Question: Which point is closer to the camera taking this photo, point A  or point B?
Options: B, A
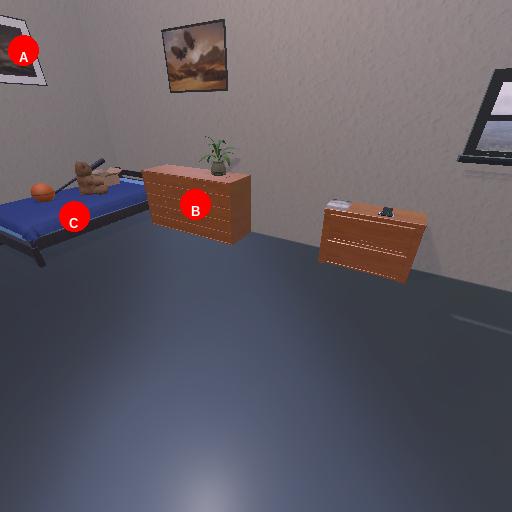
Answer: B